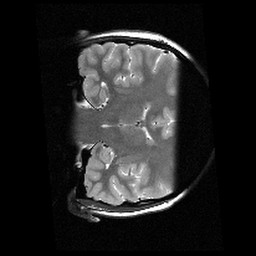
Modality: T2w
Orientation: coronal
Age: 18
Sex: female
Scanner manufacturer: siemens
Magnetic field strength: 3 T
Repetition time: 6.27 s
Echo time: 0.064 s